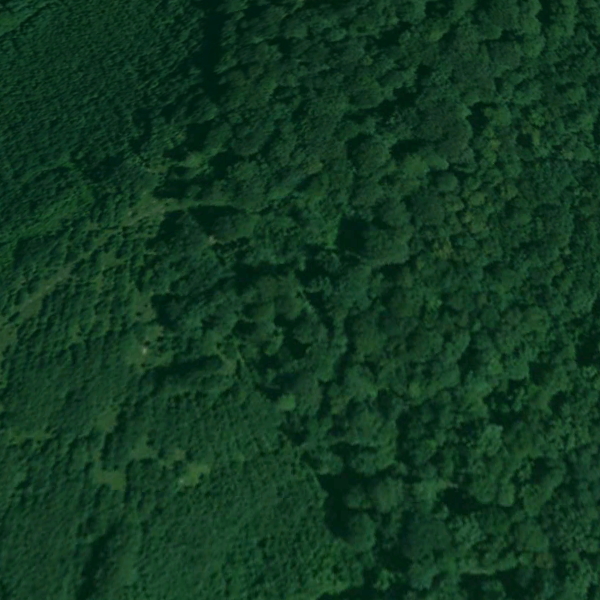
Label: Forest